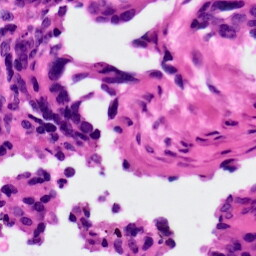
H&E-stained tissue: Ovarian